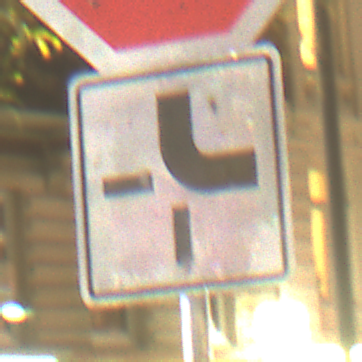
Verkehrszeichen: VerlaufVorfahrtsstrasse4
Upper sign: Stop
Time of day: Night
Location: Outdoor (Urban)
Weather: Clear
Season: NotSpecified
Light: Artificial